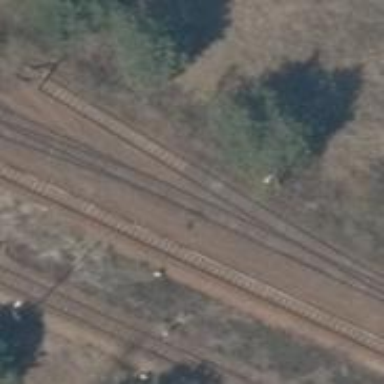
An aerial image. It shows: Railway switch.